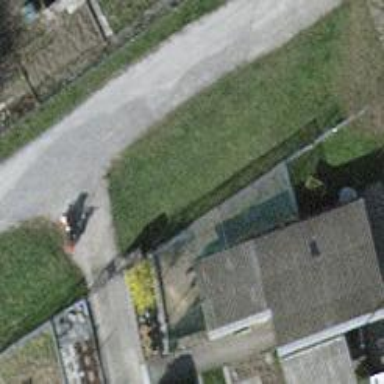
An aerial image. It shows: Shed building.